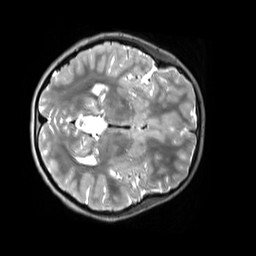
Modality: T2w
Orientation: axial
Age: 10
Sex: female
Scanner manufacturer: siemens
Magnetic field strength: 3 T
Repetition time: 3.2 s
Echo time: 0.408 s